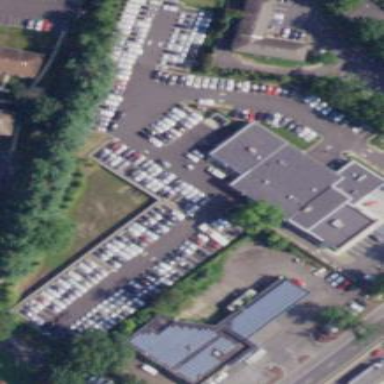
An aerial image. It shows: Flat-roofed retail building with car shop.